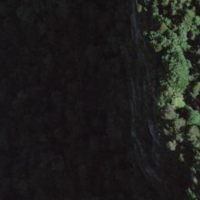
EUNIS habitat code: 43
Species observed at this site:
Platanthera bifolia
Fagus sylvatica
Anthericum ramosum